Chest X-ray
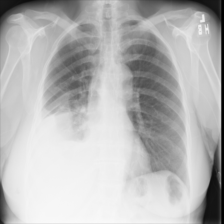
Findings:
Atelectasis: negative
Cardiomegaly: negative
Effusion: positive
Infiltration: negative
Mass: negative
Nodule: positive
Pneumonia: negative
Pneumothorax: negative
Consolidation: negative
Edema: negative
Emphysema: negative
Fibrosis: negative
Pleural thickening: negative
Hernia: negative